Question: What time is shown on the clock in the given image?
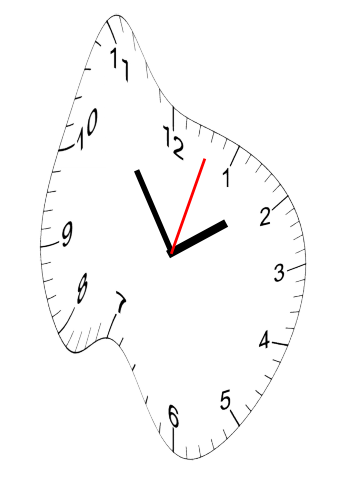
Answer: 01:54:03